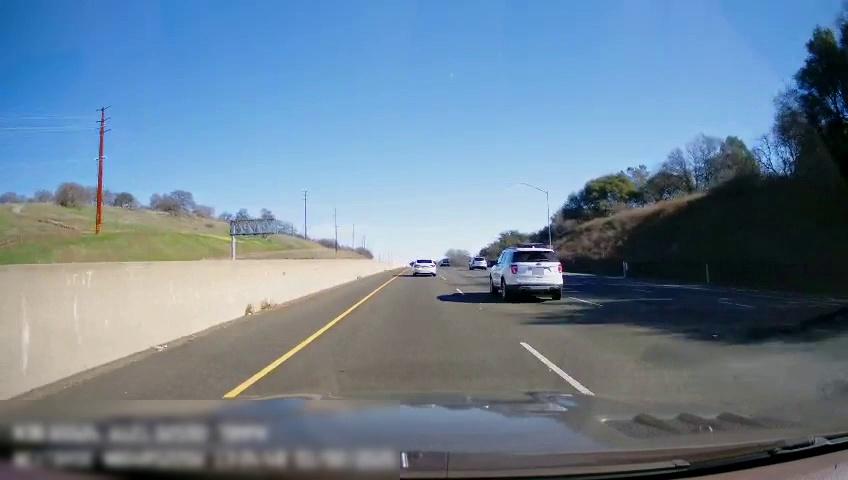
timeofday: Day
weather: Sunny
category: Drivable Space
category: Vehicles | SUV
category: Vehicles | SUV
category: Vehicles | Car
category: Vehicles | Truck
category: Lanes | Current Lane
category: Lanes | Current Lane
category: Lanes | Alternate Lane
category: Lanes | Alternate Lane